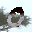
Label: 0